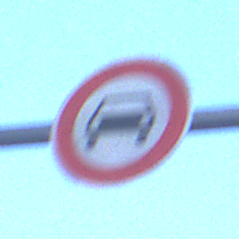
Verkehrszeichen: VerbotKraftwagen
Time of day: Dawn
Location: Outdoor (Urban)
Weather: PartlyCloudy
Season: NotSpecified
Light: Natural